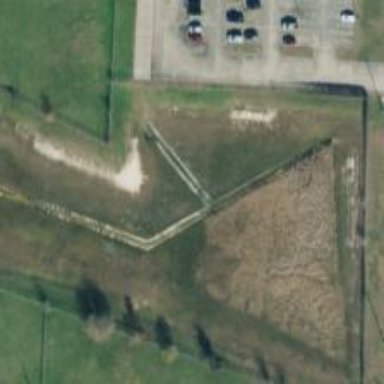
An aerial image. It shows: Retention basin containing natural water.